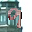
Label: 9